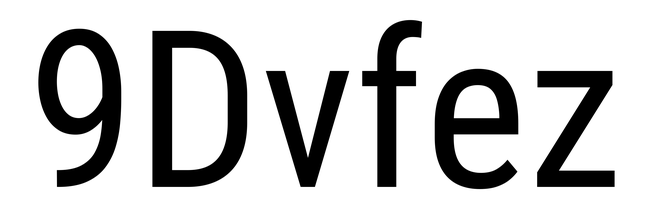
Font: Roboto_Condensed_Regular